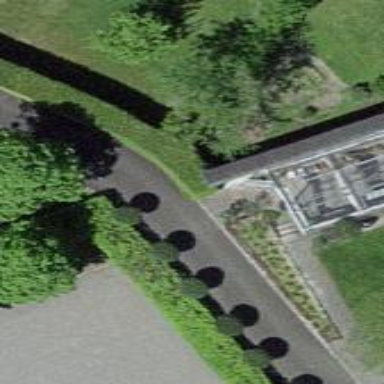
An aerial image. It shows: Retaining wall.